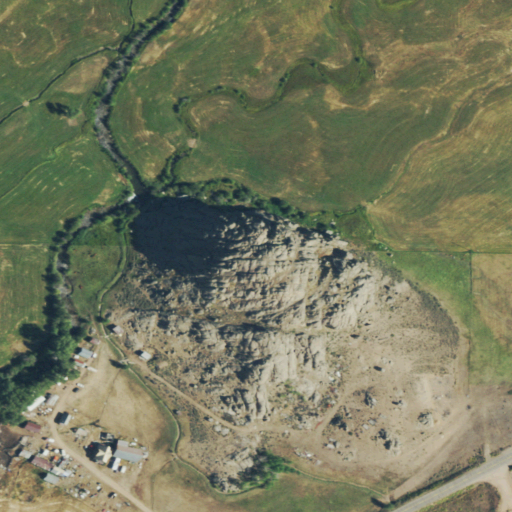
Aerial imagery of mountain in Colorado named Indian Head containing woody wetlands, shrub, herbaceous wetlands, pasture, open development, deciduous forest, and grassland